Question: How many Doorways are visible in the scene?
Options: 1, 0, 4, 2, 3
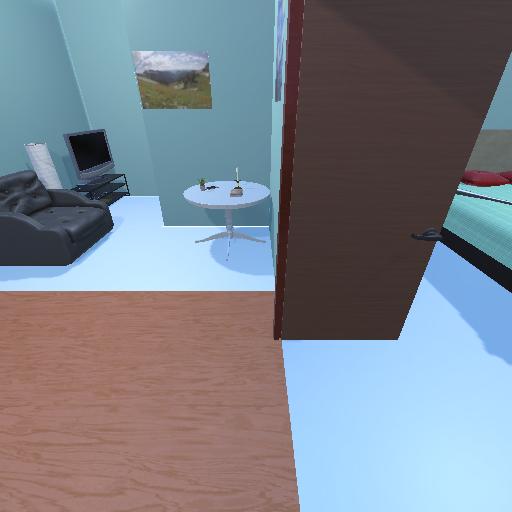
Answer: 1